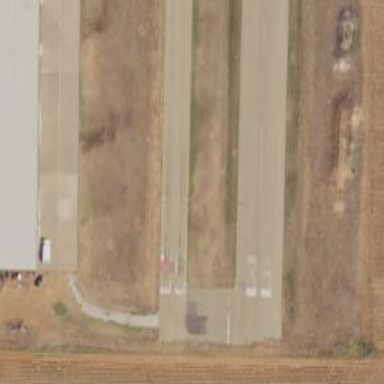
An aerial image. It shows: Image of taxiway at airport.